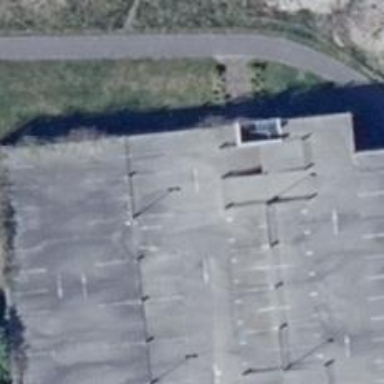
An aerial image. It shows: Concrete parking aisle designated as service road.